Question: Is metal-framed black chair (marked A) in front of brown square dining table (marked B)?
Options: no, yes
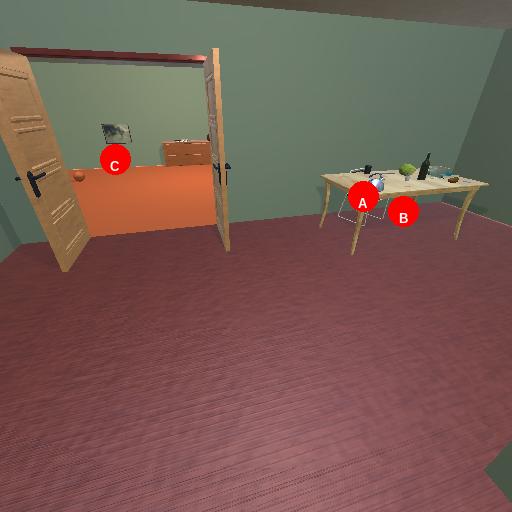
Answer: no